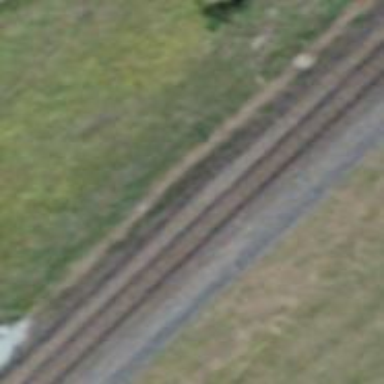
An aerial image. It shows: Narrow-gauge railway with electrified contact line.